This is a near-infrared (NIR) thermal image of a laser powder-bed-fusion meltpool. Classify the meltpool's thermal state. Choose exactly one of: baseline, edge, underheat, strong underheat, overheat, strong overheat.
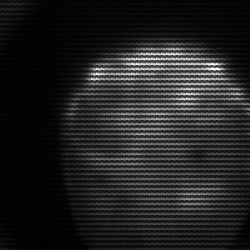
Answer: edge